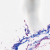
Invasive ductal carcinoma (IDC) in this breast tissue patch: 0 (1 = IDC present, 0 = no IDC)